Question: I need to capture image from web page without security warning.

Page where i need webcam functionality can not be switched to https protocol.
I've installed root certificates and made them trusted.
I tried to insert iframe (which pointed to secure protocol <URL>, but not worked.
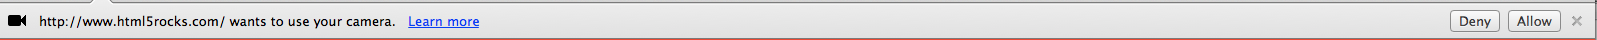
Answer: @bjelli is correct - this is a major security flaw for any internet content. Just imagine if you could go to a website which would start taking photos/recording everything going on without any permissions or notifications!
However, I am working on an intranet project where disabling the prompt would be quite safe.
If you are in this sort of position - there is one thing you can do;
<URL>
If you are deploying the browser, you can override the security prompt for sites you specify. I don't know if you are working in such an environment, but this is the only way you can avoid the prompt all together. Similar things probably would apply for other browsers too.